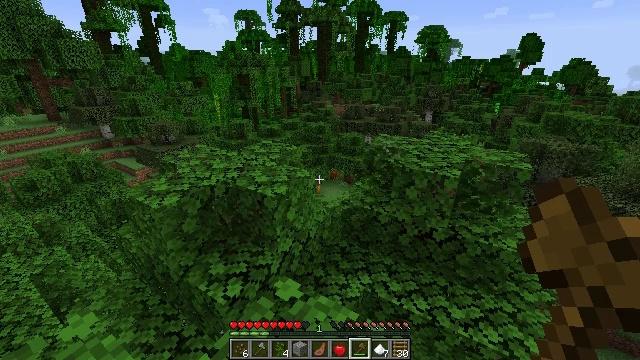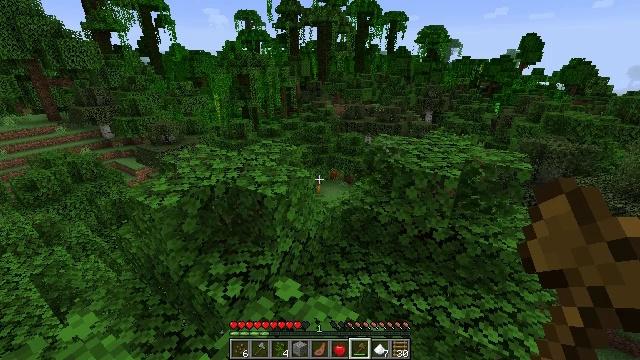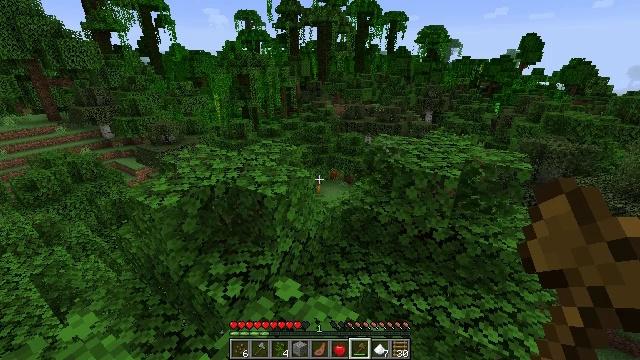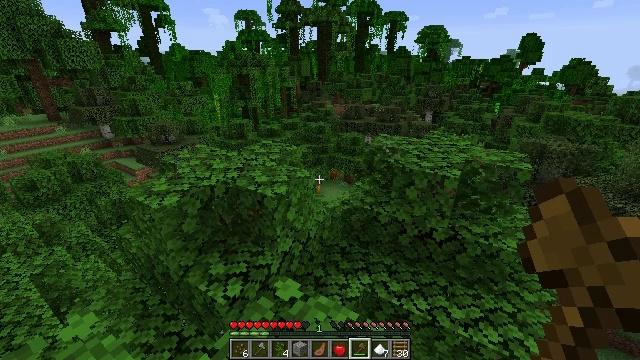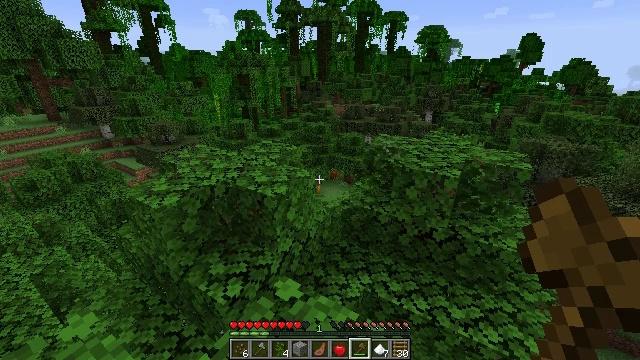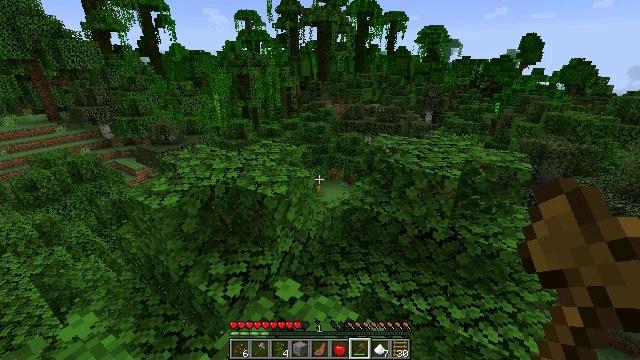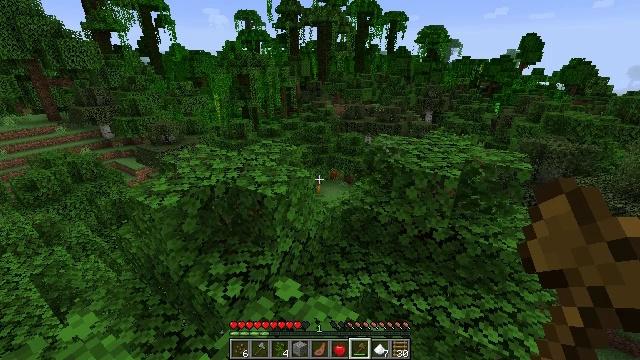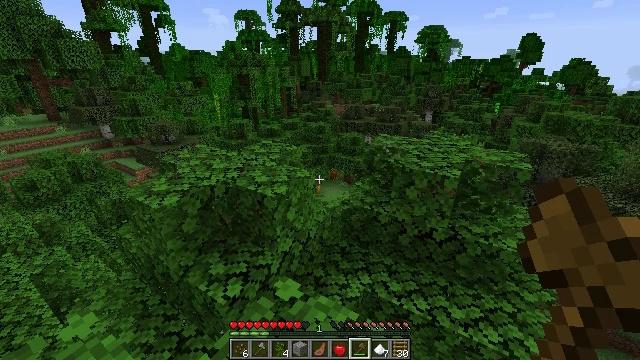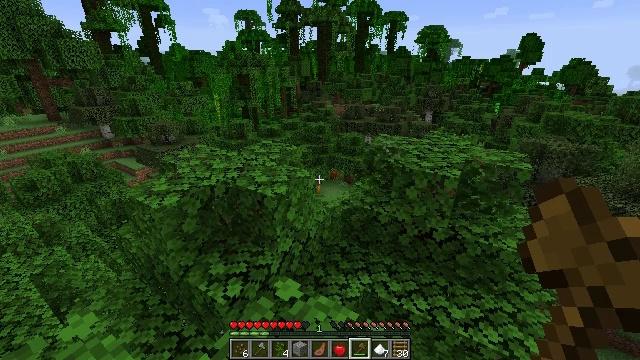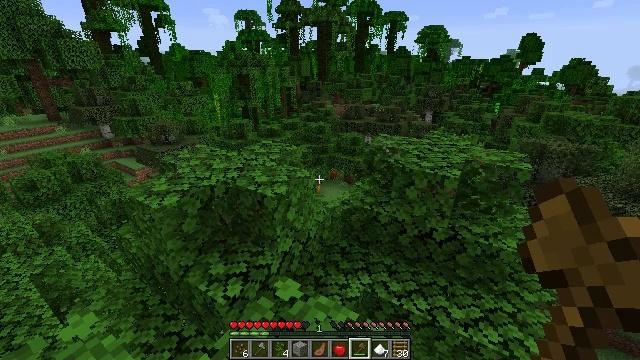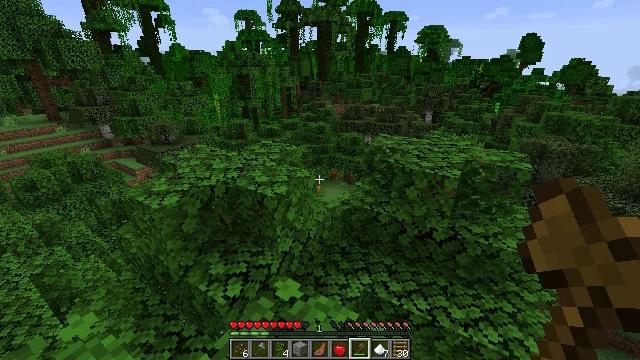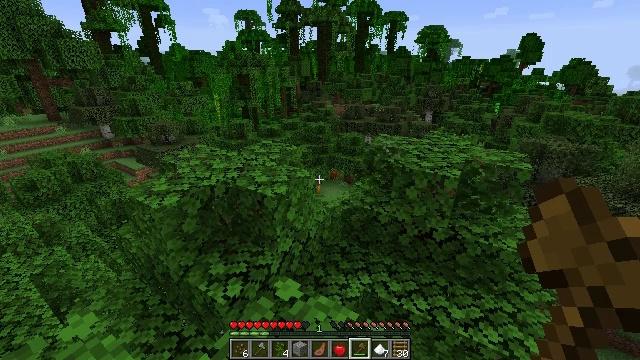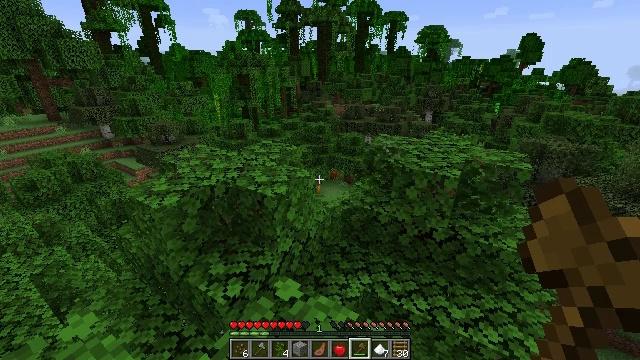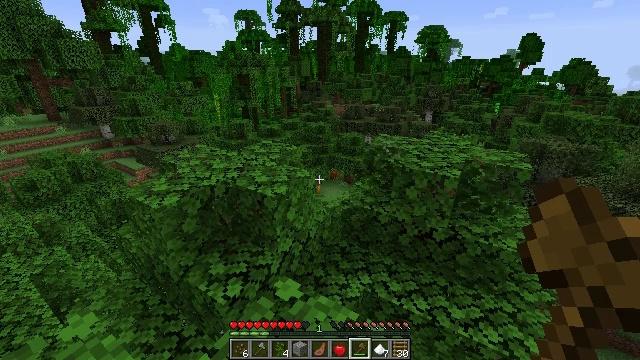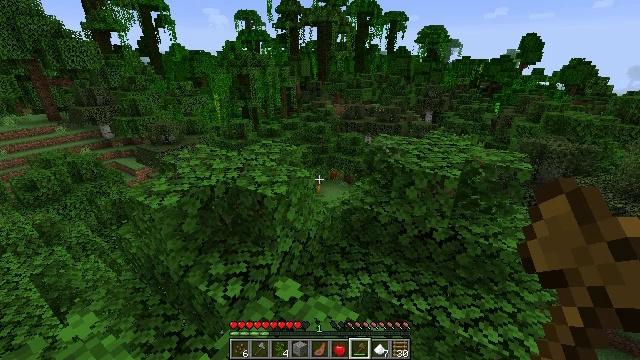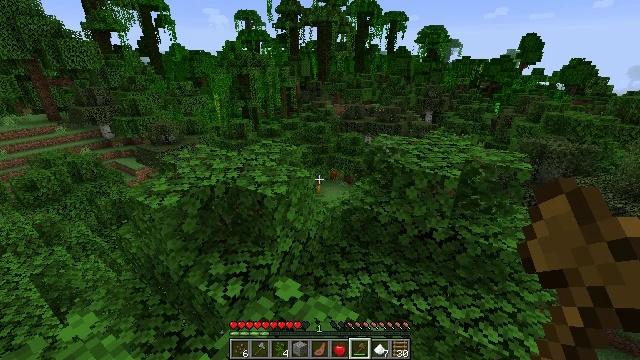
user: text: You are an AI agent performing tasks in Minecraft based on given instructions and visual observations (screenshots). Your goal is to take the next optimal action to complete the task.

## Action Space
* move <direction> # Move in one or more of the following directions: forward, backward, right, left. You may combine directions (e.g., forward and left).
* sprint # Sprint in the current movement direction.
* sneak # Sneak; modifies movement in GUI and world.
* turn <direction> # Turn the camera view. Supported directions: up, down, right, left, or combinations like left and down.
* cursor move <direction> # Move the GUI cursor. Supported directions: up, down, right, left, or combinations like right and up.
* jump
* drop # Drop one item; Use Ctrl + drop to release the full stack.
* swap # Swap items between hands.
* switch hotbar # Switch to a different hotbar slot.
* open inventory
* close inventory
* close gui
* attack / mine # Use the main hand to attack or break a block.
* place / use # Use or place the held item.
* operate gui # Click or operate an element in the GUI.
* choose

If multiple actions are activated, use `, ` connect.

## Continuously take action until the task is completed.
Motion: motion action
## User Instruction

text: Mine the pumpkin from the ground.
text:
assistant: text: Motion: no_op
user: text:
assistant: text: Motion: no_op
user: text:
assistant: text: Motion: no_op
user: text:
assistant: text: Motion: no_op
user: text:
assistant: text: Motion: no_op
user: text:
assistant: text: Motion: no_op
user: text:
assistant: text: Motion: no_op
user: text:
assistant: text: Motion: no_op
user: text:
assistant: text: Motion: no_op
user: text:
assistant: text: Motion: no_op
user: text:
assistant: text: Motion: no_op
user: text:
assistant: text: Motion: no_op
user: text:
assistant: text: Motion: no_op
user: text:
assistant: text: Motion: no_op
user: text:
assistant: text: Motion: no_op
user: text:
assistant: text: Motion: no_op
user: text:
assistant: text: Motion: no_op
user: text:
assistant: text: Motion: no_op
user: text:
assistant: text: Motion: no_op
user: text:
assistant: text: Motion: no_op
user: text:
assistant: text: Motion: no_op
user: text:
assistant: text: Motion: turn right and down
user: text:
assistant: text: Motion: turn right and down
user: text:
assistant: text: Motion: turn down
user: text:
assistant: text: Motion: turn down
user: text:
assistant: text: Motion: no_op
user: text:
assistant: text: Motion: no_op
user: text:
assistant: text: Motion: no_op
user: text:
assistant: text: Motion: no_op
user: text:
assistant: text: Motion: no_op